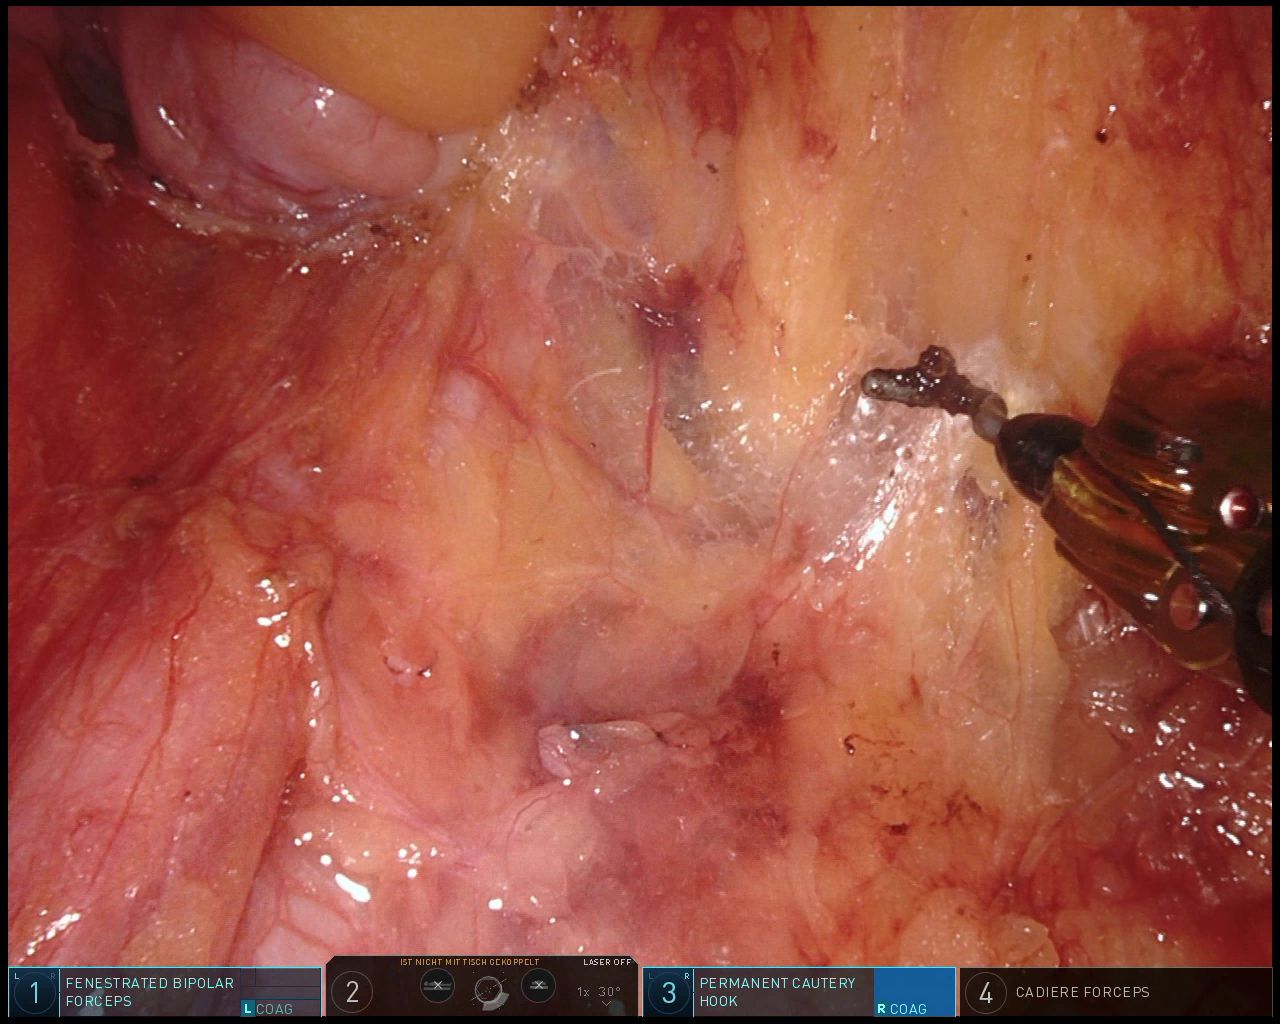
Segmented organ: ureter
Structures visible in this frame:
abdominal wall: no
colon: no
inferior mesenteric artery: no
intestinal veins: no
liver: no
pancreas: no
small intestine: no
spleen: no
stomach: no
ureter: yes
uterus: no
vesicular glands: no